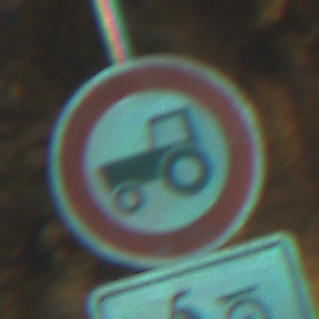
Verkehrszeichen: VerbotKraftfahrzeugeZuegeNichtSchneller25
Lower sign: EinspurigeFahrzeugeFrei2
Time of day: Night
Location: Outdoor (Urban)
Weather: PartlyCloudy
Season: NotSpecified
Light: Artificial